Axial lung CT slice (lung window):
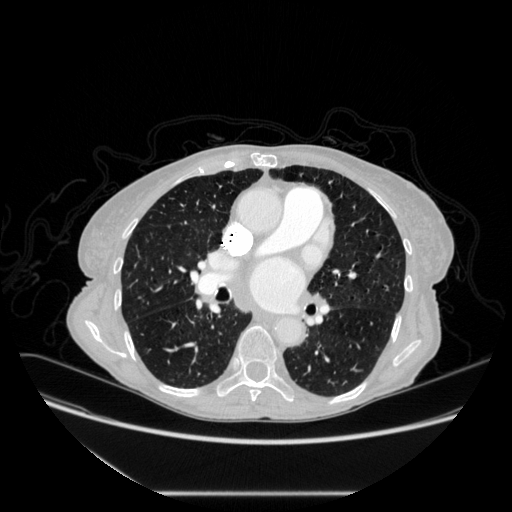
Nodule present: no